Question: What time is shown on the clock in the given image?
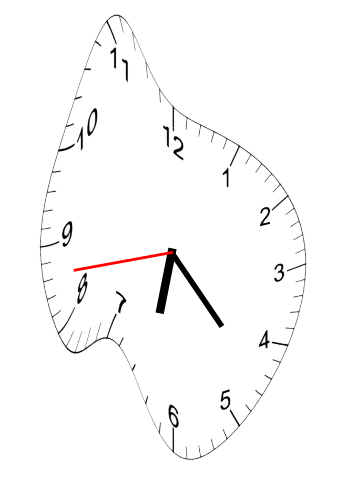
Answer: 06:22:43